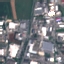
Label: Industrial